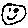
Label: smiley face